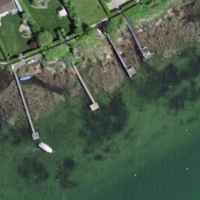
EUNIS habitat code: 14
Species observed at this site:
Lythrum salicaria